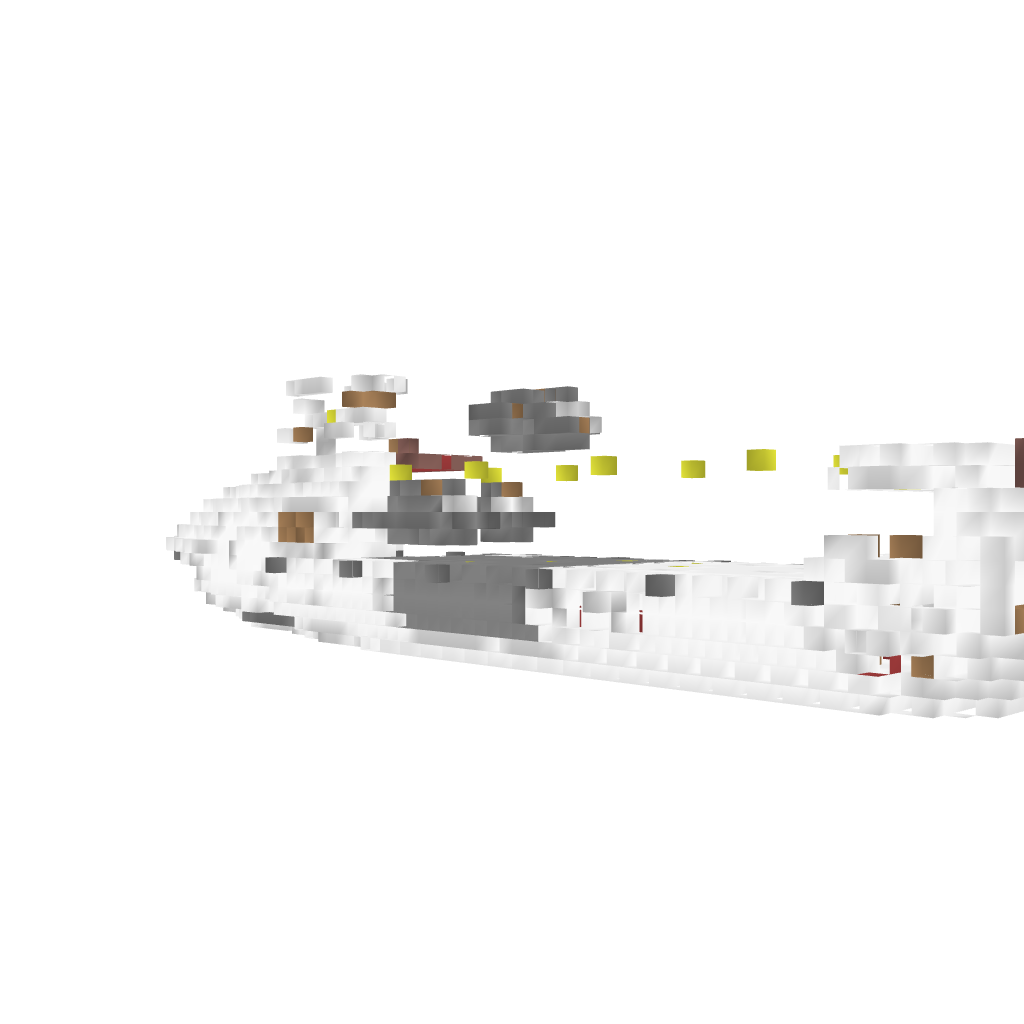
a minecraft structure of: Aircraft Carrier Airship - Silver Empire Escort Carrier bad low quality